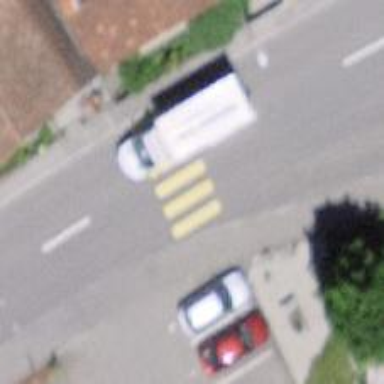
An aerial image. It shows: Zebra crossing on the road.